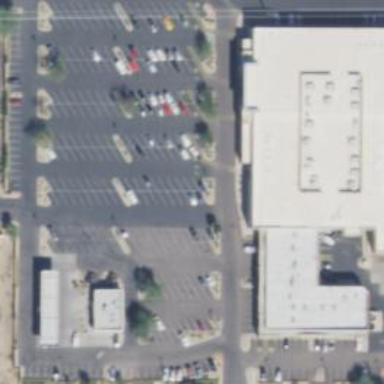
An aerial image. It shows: Parking area with surface.